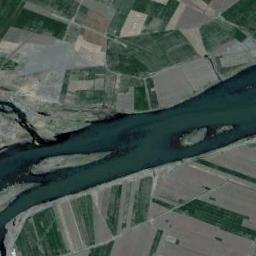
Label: river